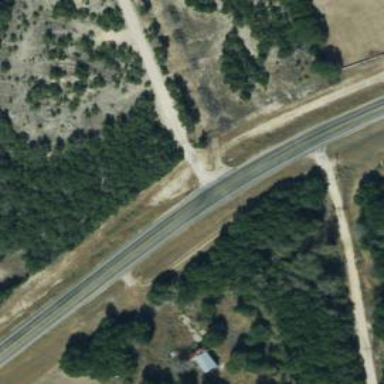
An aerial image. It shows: Service road.